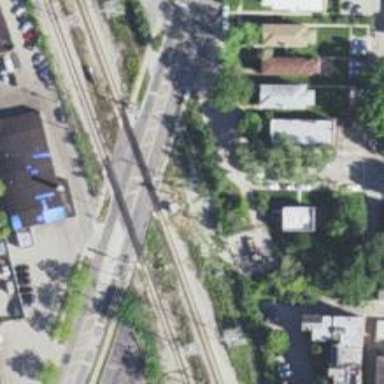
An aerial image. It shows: Railway crossing.